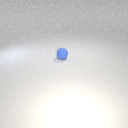
small blue rubber sphere